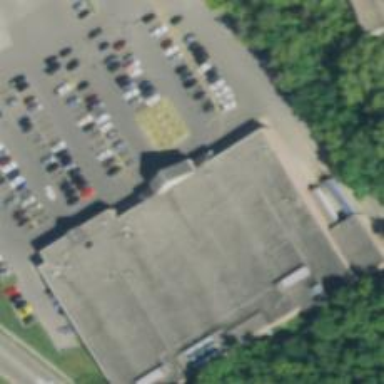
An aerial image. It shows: Supermarket.